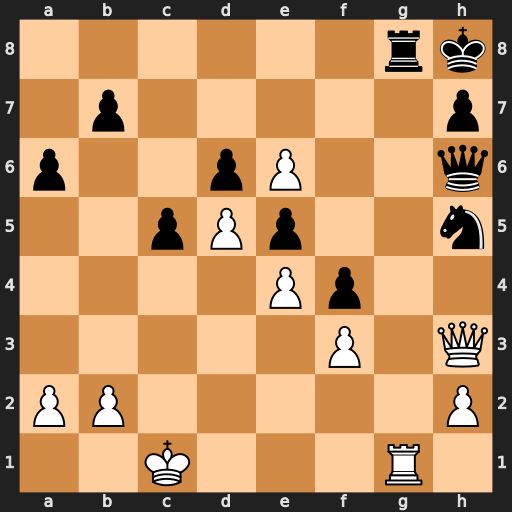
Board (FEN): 6rk/1p5p/p2pP2q/2pPp2n/4Pp2/5P1Q/PP5P/2K3R1
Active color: w
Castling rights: -
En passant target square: -
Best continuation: Rxg8+ Kxg8 e7